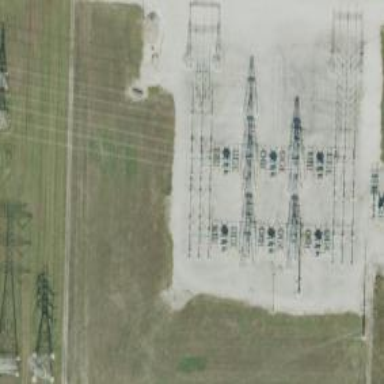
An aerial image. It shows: Switch for power supply.